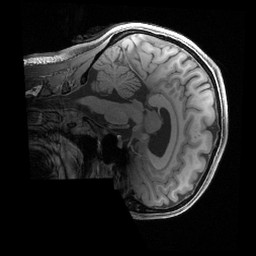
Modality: T1w
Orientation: sagittal
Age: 29
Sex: female
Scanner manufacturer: siemens
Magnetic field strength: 3 T
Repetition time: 2.4 s
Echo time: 0.00241 s